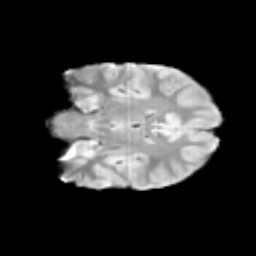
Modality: T2w
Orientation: coronal
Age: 9
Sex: female
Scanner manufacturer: siemens
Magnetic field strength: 3 T
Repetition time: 3.8 s
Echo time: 0.07 s